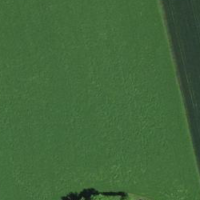
EUNIS habitat code: 52
Species observed at this site:
Streptopelia decaocto
Cornus sanguinea